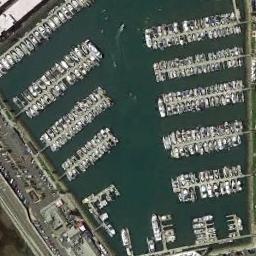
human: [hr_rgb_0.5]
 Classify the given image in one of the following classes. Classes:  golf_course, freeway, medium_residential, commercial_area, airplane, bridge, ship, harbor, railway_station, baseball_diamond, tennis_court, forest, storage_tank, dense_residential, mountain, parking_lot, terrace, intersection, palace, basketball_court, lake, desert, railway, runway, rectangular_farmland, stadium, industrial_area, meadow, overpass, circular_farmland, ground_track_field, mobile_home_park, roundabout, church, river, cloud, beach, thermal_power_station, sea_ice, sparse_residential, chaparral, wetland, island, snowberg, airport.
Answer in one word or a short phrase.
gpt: harbor